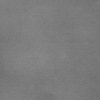
Label: dusty